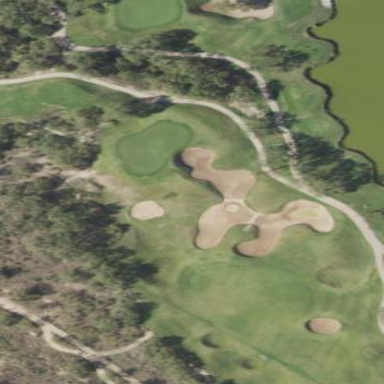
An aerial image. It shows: Bunker on golf course.